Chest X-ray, PA view. Patient: 18 years old, sex M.
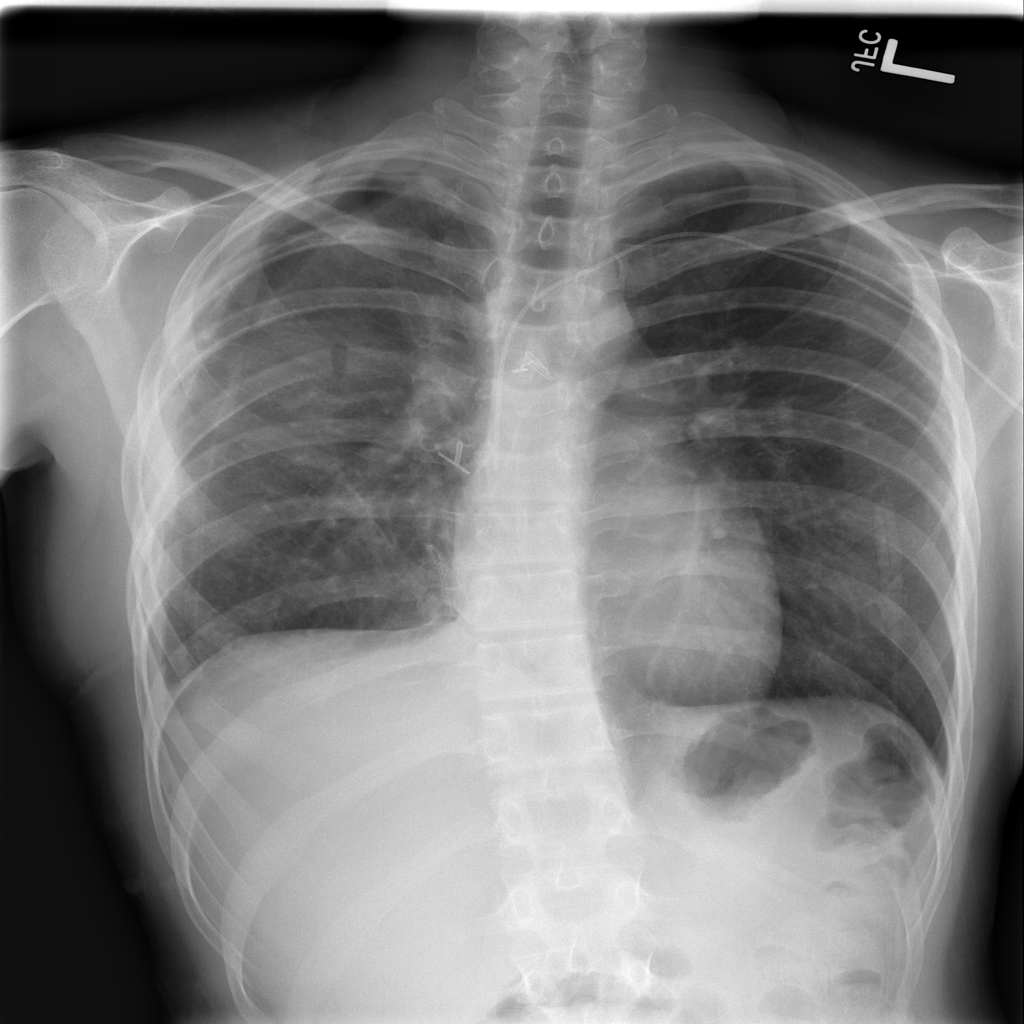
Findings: Atelectasis, Pleural_Thickening, Pneumothorax